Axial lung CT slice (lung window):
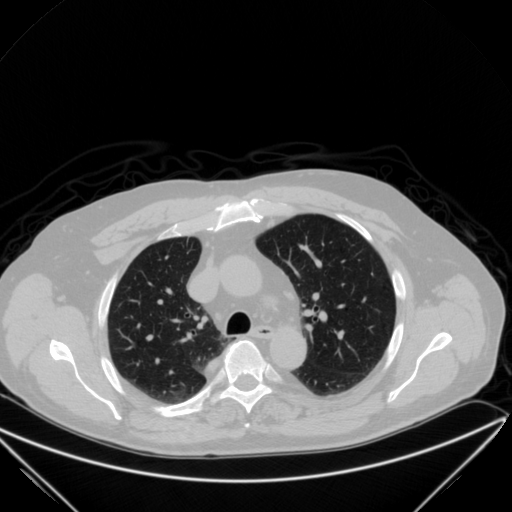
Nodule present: no